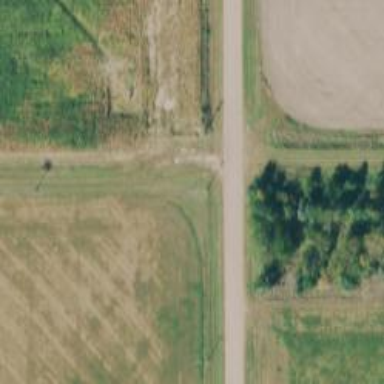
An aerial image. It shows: Unclassified road.